Question: For the following implementation of when i used random function to generate an arbitrary input, it gave wrong output since one element appears wrongly placed as in Picture. I tried hard to understand whereas is the mistake, but couldn't figure it out. What is in my Code ?

'''
#include<iostream>
#include<cstdlib>
using namespace std;
template <class Item>
void exch(Item &A, Item &B)
{
Item t = A ;
A = B;
B = t;
}
template<class Item>
void selection(Item list[],int last)
{
Item holdData;
int smallest,current,walker;
for(current=0;current<=last;current++)
{
smallest = current;
for(walker=current+1;walker<=last;walker++)
{
if(list[walker] < list[smallest])
smallest = walker;
//smallest selected, exhange with the current
exch(list[smallest],list[current]);
}
}
}
int main()
{
int N = 20;
int *a = new int[N];
for(int i=0;i<N;i++) a[i] = 1000*(1.0*rand()/RAND_MAX);
cout<<"Before sorting :
";
for(int i=0;i<N;i++)
cout<<a[i]<<" ";
selection(a,N-1);
cout<<"
After Sorting :
";
for(int i=0;i<N;i++)
cout<<a[i]<<" ";
cout<<endl;
return 0;
}
'''
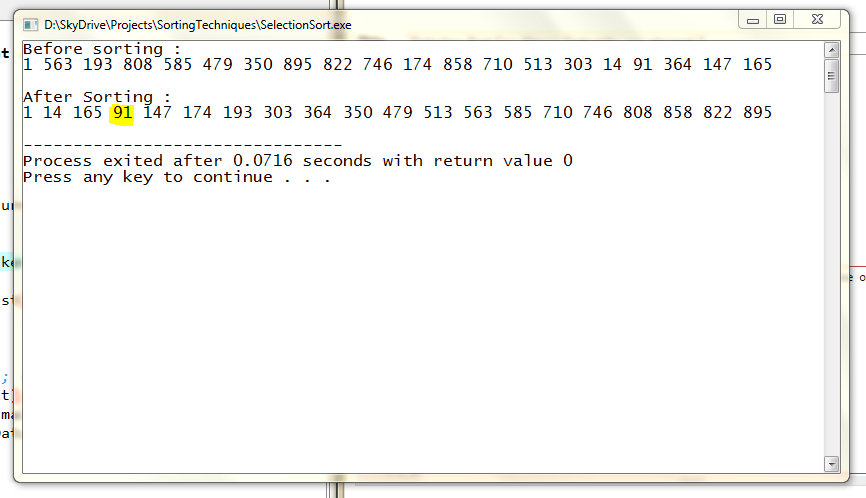
Answer: '''
smallest = current;
for(walker=current+1;walker<=last;walker++)
{
if(list[walker] < list[smallest])
smallest = walker;
//smallest selected, exhange with the current
exch(list[smallest],list[current]);
}
'''
Here 'smallest' isn't actually selected yet, put it outside the loop:
'''
smallest = current;
for(walker=current+1;walker<=last;walker++)
{
if(list[walker] < list[smallest])
smallest = walker;
}
//smallest selected, exhange with the current
exch(list[smallest],list[current]);
'''